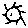
Label: sun